Question: This issue is concerning C# WinForms ... I have custom user control which basically has 3 things: A label, a text box, and a list box, all arranged vertically like this:

I have written a small Custom ControlDesigner class to prevent the user from changing the height of this user control at design time.
I also have set the textbox and listbox to anchor to left/right locations, so that when the user changes the width of the user control, these two internal controls resize beautifully.
I want to have the Label is the horizontal center as well, but anchoring that to left/right doesn't seem to work. I'm thinking I might have to written some sort of custom resize function inside the custom control designer class, which automatically places the label in the middle when the user control is resized ?
Also note that I want to label to still remain in the center when the label text is changed.
So how do I do this ?
Here is my custom control designer class till now:
'''
public class DropDownTextBoxDesigner : System.Windows.Forms.Design.ControlDesigner
{
public override SelectionRules SelectionRules
{
get
{
SelectionRules retVal =
SelectionRules.Visible |
SelectionRules.Moveable |
SelectionRules.LeftSizeable |
SelectionRules.RightSizeable;
return retVal;
}
}
}
'''
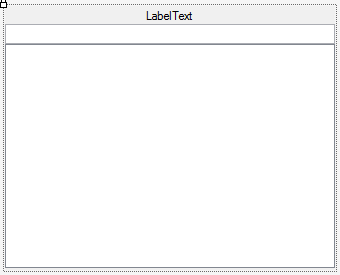
Answer: Write a 'SizeChanged' of the User Control event like so:
'''
private void UserControl1_SizeChanged(object sender, EventArgs e)
{
textBox1.Left = Width / 2 - textBox1.Width / 2;
textBox1.Top = Height / 2 - textBox1.Height / 2;
}
'''